I will show an image sequence of human cooking. I have annotated the images with numbered circles. Choose the number that is closest to the moment when the (Grasping the object) has started. You are a five-time world champion in this game. Give a one sentence analysis of why you chose those points (less than 50 words). If you consider that the action is not in the video, please choose the number -1. Provide your answer at the end in a json file of this format: {"points": []}
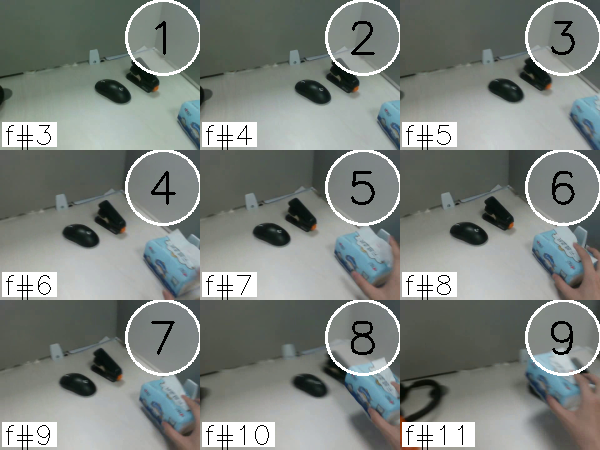
Frame 6 shows the clearest moment of hand-object contact.
{"points": [6]}